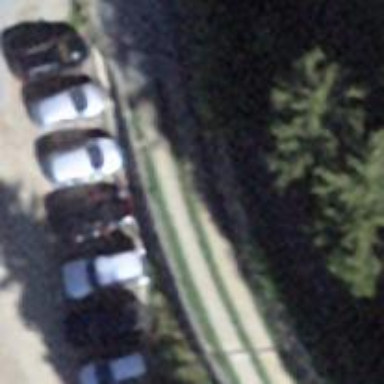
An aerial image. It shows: Parking area.